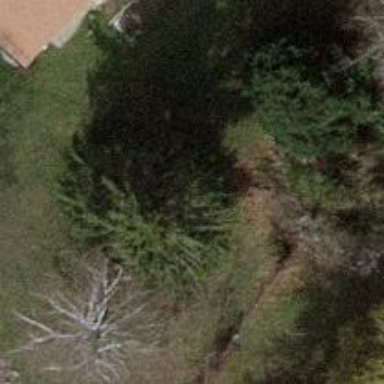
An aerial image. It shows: Evergreen needle-leaved tree.